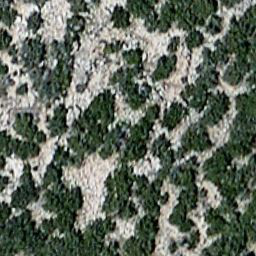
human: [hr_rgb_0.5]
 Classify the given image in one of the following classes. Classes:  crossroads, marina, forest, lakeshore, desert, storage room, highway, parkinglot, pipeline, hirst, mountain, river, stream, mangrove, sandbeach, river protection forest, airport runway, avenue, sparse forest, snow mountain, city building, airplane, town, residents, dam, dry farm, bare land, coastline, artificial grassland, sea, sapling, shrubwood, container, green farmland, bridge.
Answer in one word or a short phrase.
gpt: sparse forest